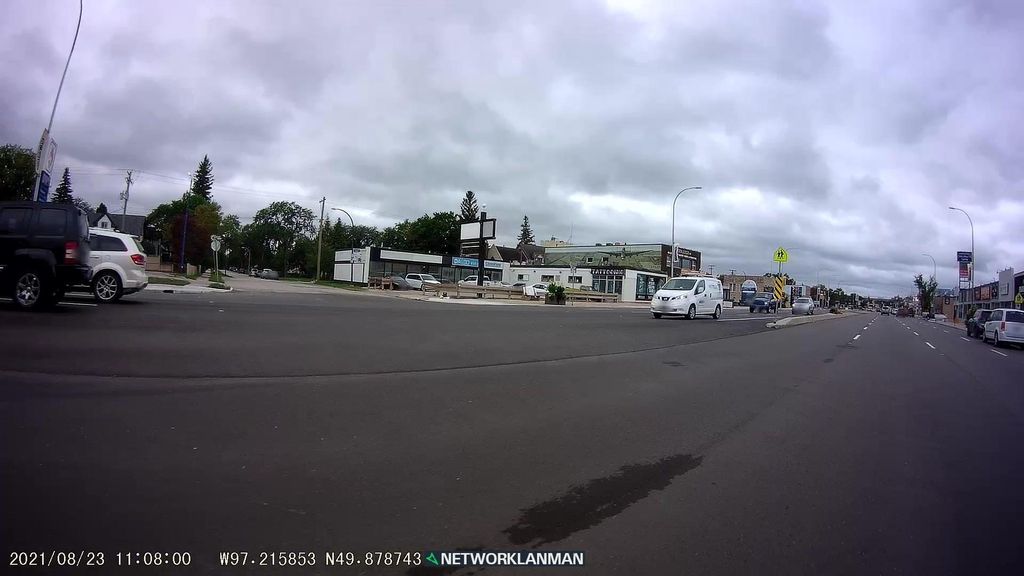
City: winnipeg